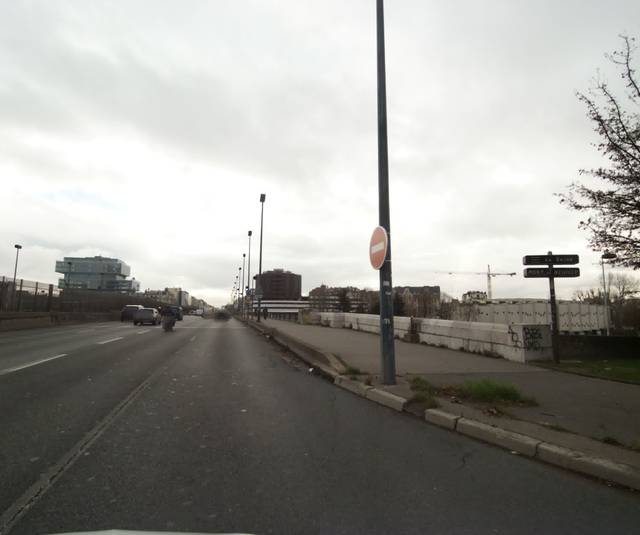
Region: France
Coordinates: 48.887, 2.253